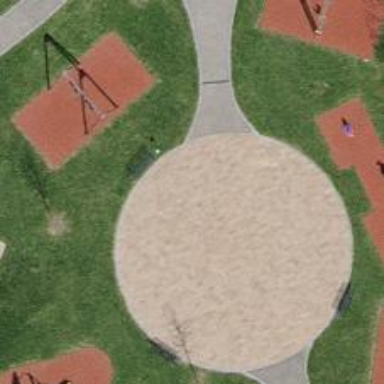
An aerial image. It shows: Playground area for leisure activities on the land.